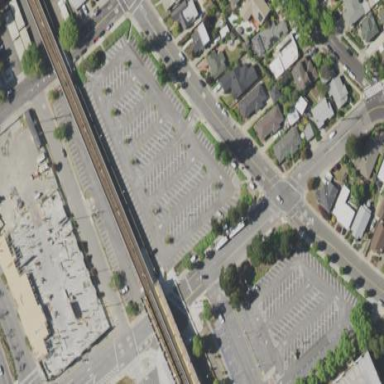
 ideally designed for park and ride for subway commuters."